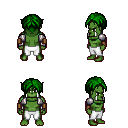
a pixel art fantasy rpg character, male body template, orc, green skin, steel arm armor, white pants, green parted hairstyle, leather bracers, four views (front, back, left, right), 2x2 character sprite sheet, small pixel art, hard edges, no anti-aliasing